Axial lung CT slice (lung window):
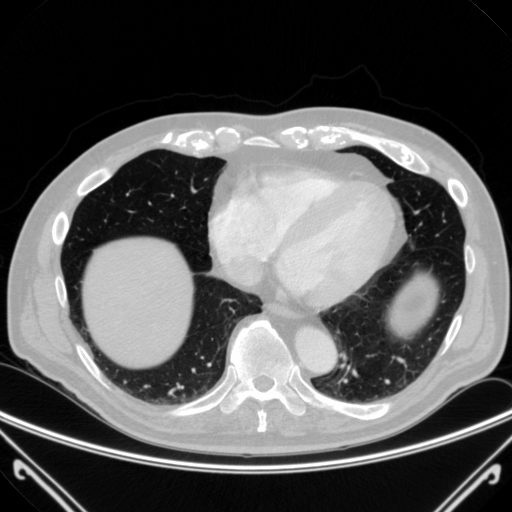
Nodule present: no